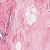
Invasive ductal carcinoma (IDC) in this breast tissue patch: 0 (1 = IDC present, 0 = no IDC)